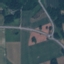
Land use / land cover class: Highway